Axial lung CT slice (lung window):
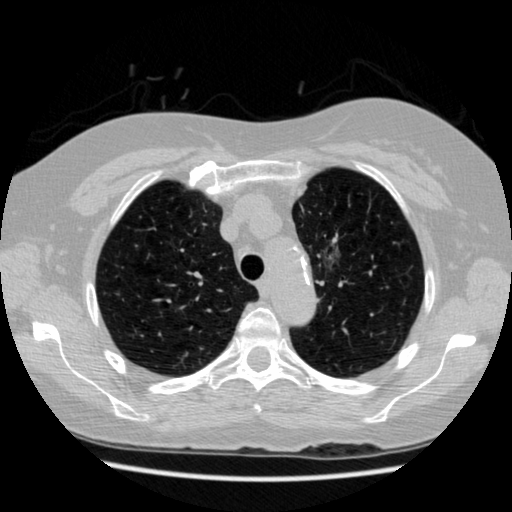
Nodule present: no